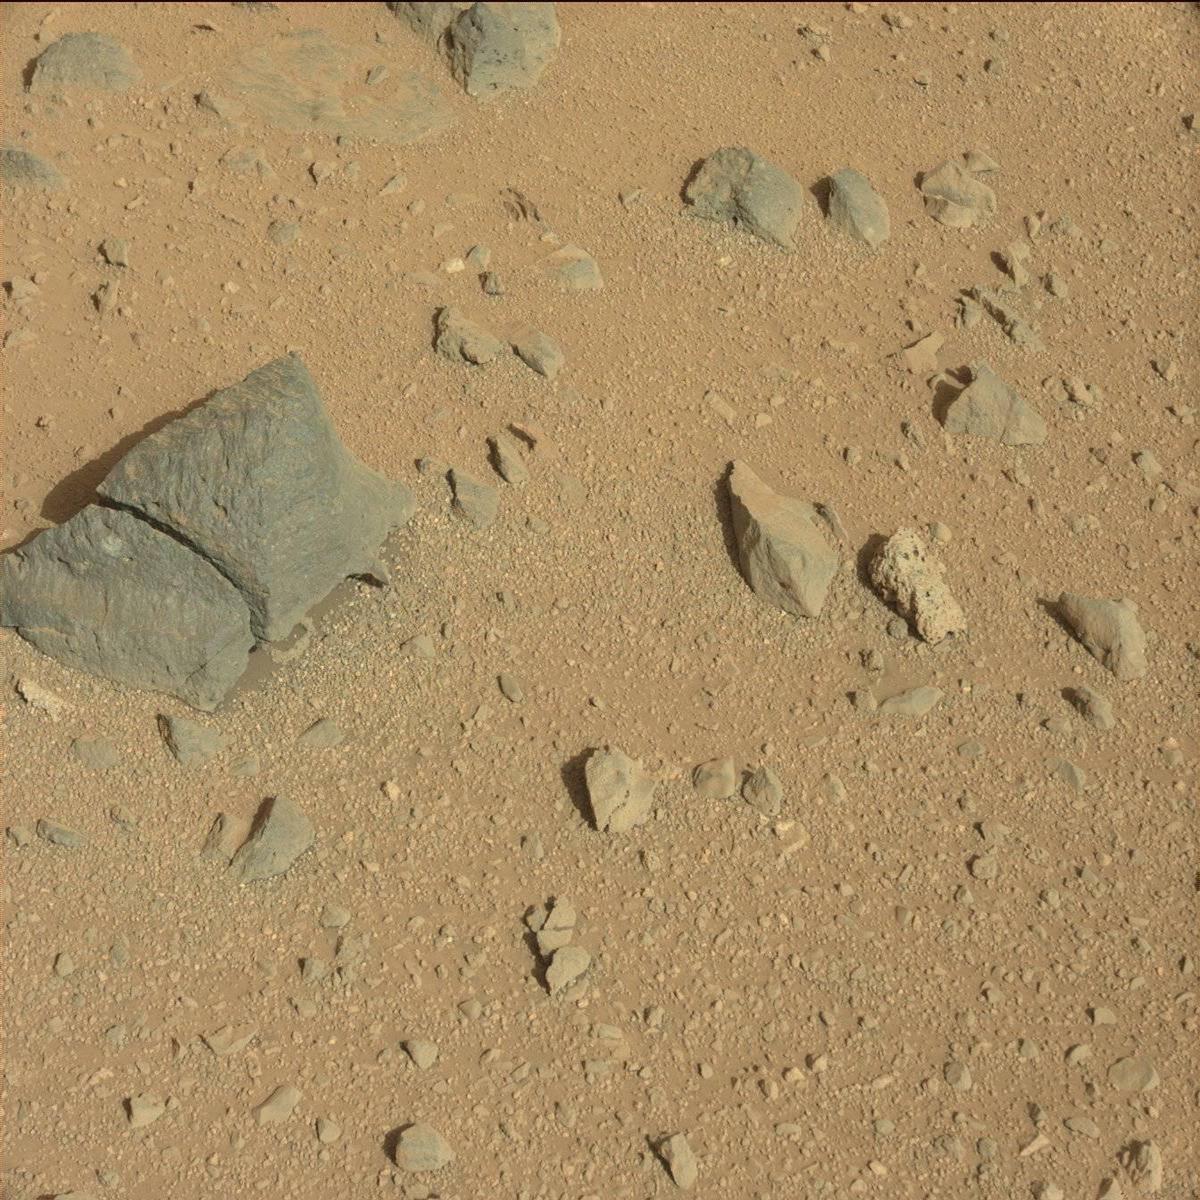
Terrain classes present: Bedrock, Rock, Sand / Soil